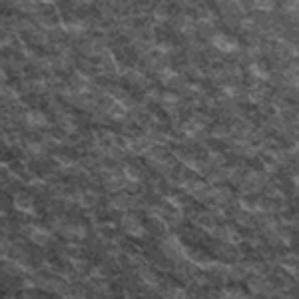
Label: frost